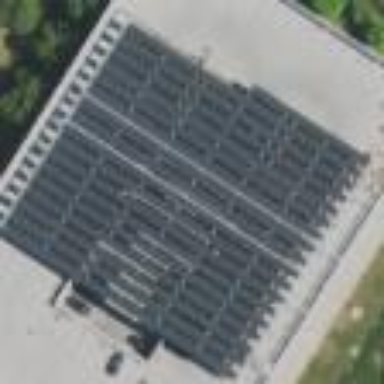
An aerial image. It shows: Solar power generator using photovoltaic method with solar photovoltaic panel types.